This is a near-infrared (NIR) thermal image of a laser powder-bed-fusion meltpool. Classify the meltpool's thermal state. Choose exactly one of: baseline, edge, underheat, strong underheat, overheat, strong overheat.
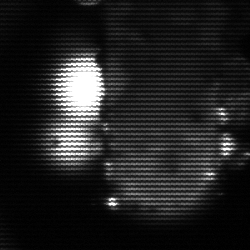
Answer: strong underheat